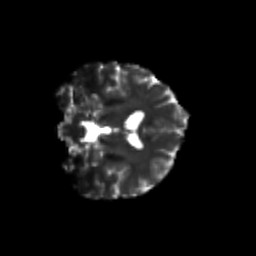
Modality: T2w
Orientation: coronal
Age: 26
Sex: female
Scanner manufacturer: siemens
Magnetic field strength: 3 T
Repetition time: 3.5 s
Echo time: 0.125 s